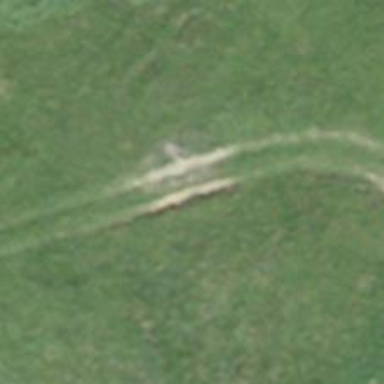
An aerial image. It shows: Path.